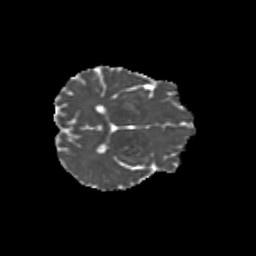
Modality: MD
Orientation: axial
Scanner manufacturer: siemens
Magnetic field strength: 3 T
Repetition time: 9.2 s
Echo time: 0.084 s